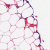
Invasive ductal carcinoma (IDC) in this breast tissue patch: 0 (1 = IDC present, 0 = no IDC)